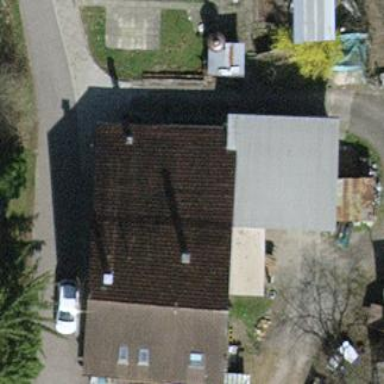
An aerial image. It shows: Building with tile roof.